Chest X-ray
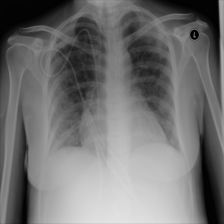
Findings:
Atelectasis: negative
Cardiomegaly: negative
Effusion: negative
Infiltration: negative
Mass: negative
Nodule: negative
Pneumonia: negative
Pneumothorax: negative
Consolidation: negative
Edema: negative
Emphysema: negative
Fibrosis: negative
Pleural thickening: negative
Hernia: negative